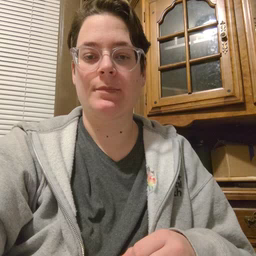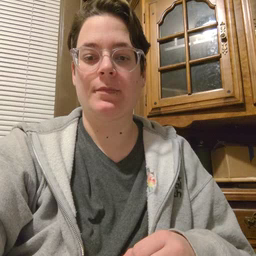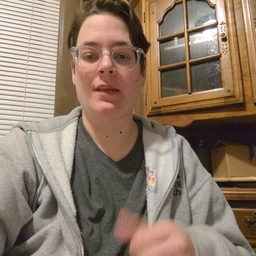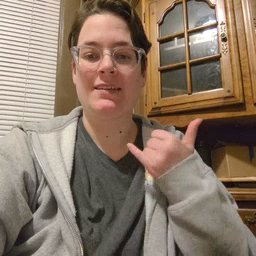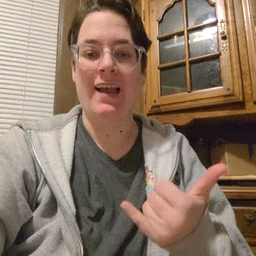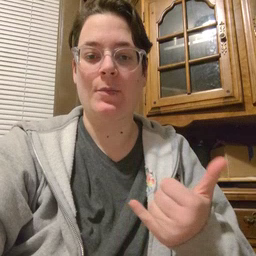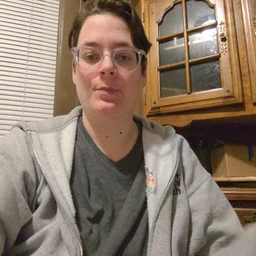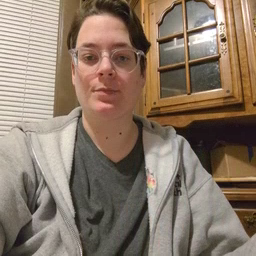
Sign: now